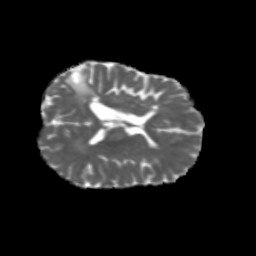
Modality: MD
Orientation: axial
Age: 50
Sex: female
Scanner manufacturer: siemens
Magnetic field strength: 3 T
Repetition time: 5.47 s
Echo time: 0.0854 s